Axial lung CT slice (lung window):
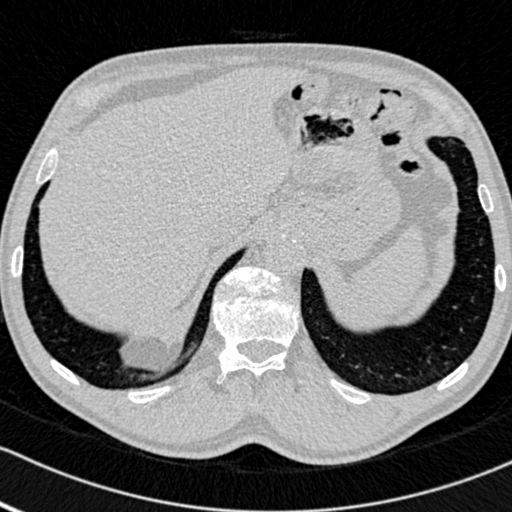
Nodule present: no